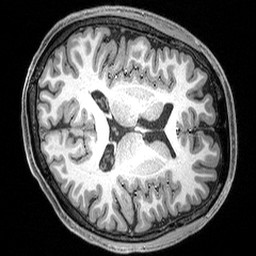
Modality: T1w
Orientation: axial
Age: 50
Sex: male
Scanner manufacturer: siemens
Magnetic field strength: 3 T
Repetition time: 2.3 s
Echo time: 0.00298 s